Question:
Please check this page:
<URL>
I need to change the label of Shipment Addresses to Shipment address. I am using VM2 for this site. I have searched in all language files. But I cant find any HTML code or Language file text. I have also activated IceVMcart module. I really need to deliver this site soon. Where can I edit this label?
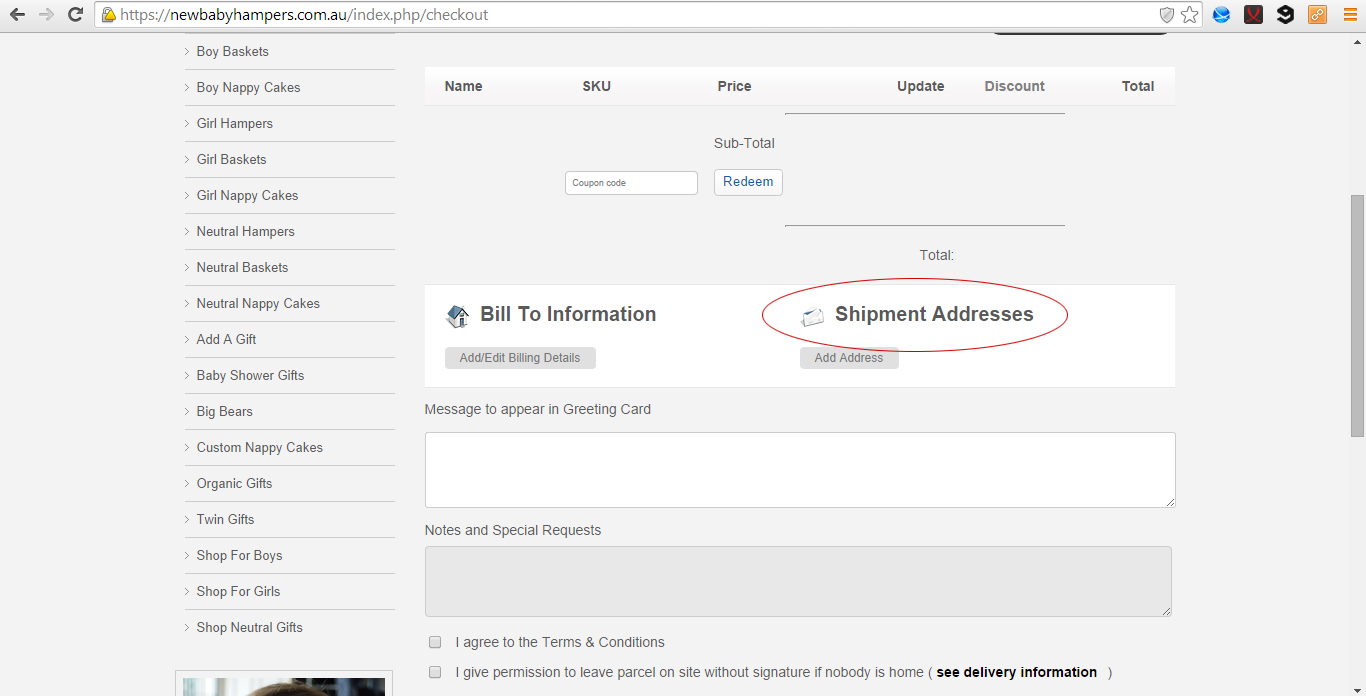
Answer: I have found the solution
I have edited 'en-GB.com_virtuemart.ini' in public_html/administrator/language/en-GB. All I needed to do was to change the COM_VIRTUEMART_USER_FORM_SHIPTO_LBL Label -> 'Shipment Address'. Thanks everyone for help.